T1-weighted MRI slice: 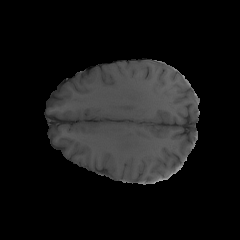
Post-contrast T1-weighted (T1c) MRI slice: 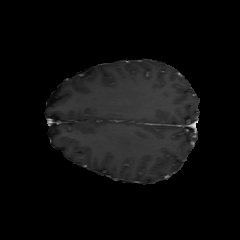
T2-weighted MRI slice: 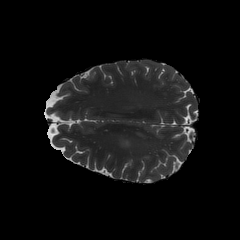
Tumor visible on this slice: yes